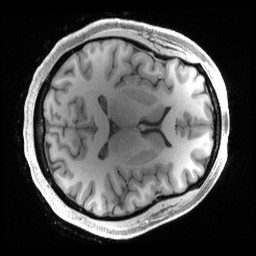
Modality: T1w
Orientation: axial
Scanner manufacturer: siemens
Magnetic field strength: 3 T
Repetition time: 2.4 s
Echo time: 0.00222 s